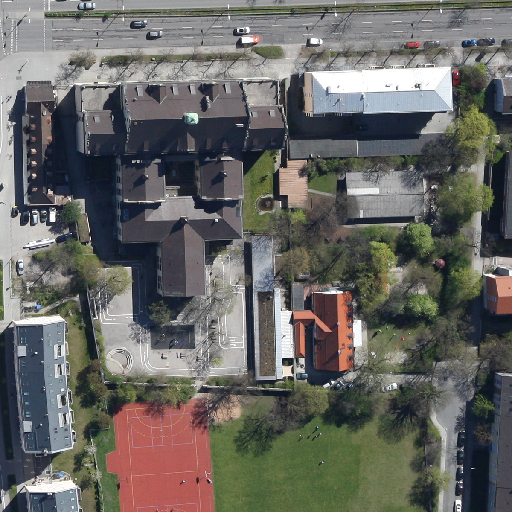
Referring expression: sidewalk along with tree